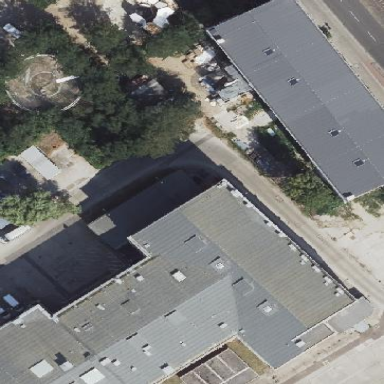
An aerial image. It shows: Commercial building with gabled roof.